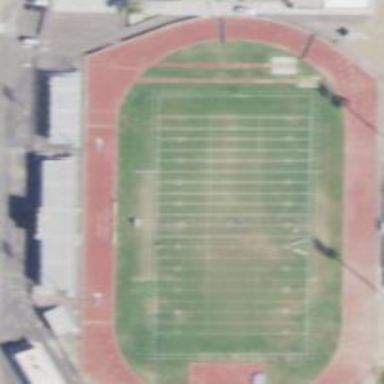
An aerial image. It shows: Pitch for American football.